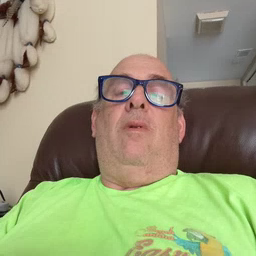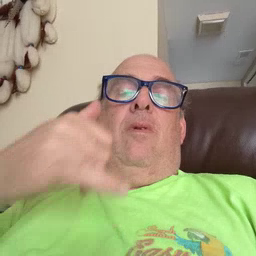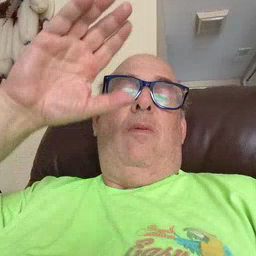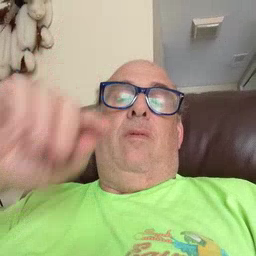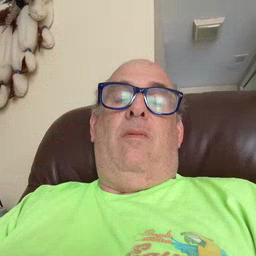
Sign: cowboy